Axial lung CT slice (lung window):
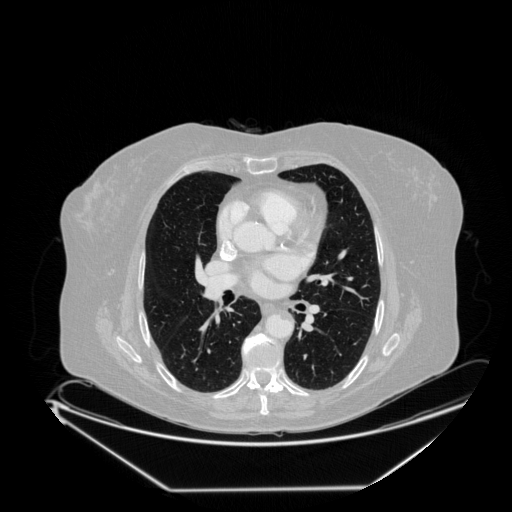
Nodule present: no